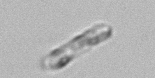
Label: Dactyliosolen_fragilissimus